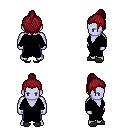
a pixel art fantasy rpg character, male body template, dark elf, purple skin, black robe, magenta pants, brunette short topknot hairstyle, gray slippers, four views (front, back, left, right), 2x2 character sprite sheet, small pixel art, hard edges, no anti-aliasing